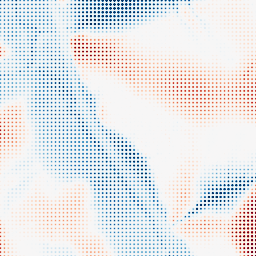
Category: morphological
Decomposition family: morphological
Decomposition parameters: operation: average
size: 50
Upsampling method: sinc_blackman
Upsampling parameters: scale: 8
kernel_size: 4
Upsampling scale: 8